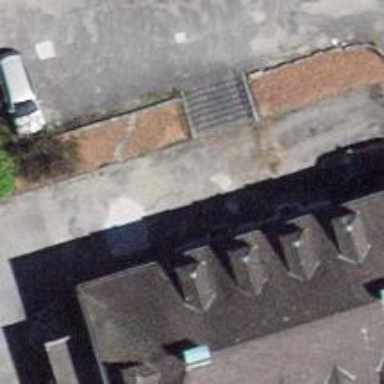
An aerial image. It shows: Set of steps on the road.